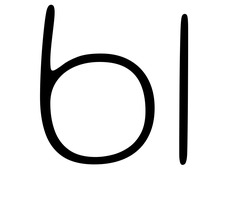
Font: Gluten_Thin